Question: I've created shop. I have two models:
'''
class Product(models.Model):
name = models.CharField(verbose_name="name", max_length=40)
cost = models.FloatField(verbose_name="price")
def __unicode__(self):
return self.name
class Shop(models.Model):
product = models.ManyToManyField(Product)
name = models.CharField(verbose_name="Nazwa", max_length=40)
budget = models.FloatField(verbose_name="kwota")
def __unicode__(self):
return self.name
'''
I created forms.py file:
'''
class ShopForm(forms.ModelForm):
product = forms.ModelMultipleChoiceField(queryset = Product.objects.all(), widget=forms.CheckboxSelectMultiple(),required=True)
name = forms.CharField(max_length=15, label='Name')
budget = forms.FloatField()
class Meta:
model = Shop
fields = ('product','name', 'budget')
'''
Now I have something like that:

What must I change to add cost of product next to this product? I have no idea but I think it is so simple...
# And second question:
When I want show details of Shop I don't know how to iterate through products.
For example when i want show name of this Shop I add
'''
{{ shop.name }}
'''
when i do
'''
{{ shop.product }}
'''
I get an error
'''
StopIteration at /shop/1/
No exception message supplied
'''
I know it is problem because it is ManyToManyField but how create solution?
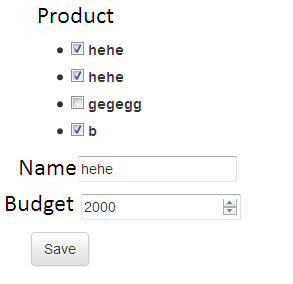
Answer: for the first question, u may try to create your form without django forms with standard html form elements, probably there is a solution for your case but I dunno how to handle with django forms.
for second question,
u should use this:
'{% for p in shop.product.all %} {{p.name}} {% endfor %}'